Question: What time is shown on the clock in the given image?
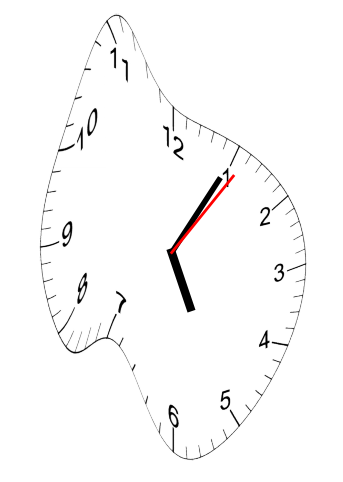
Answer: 05:05:06